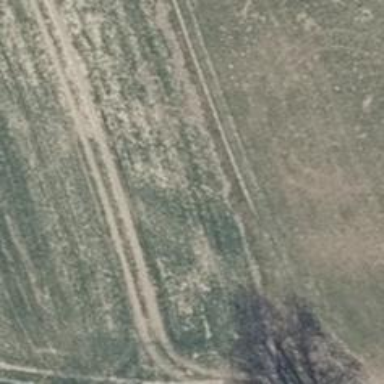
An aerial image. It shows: Sandy track road with grade5 tracktype.